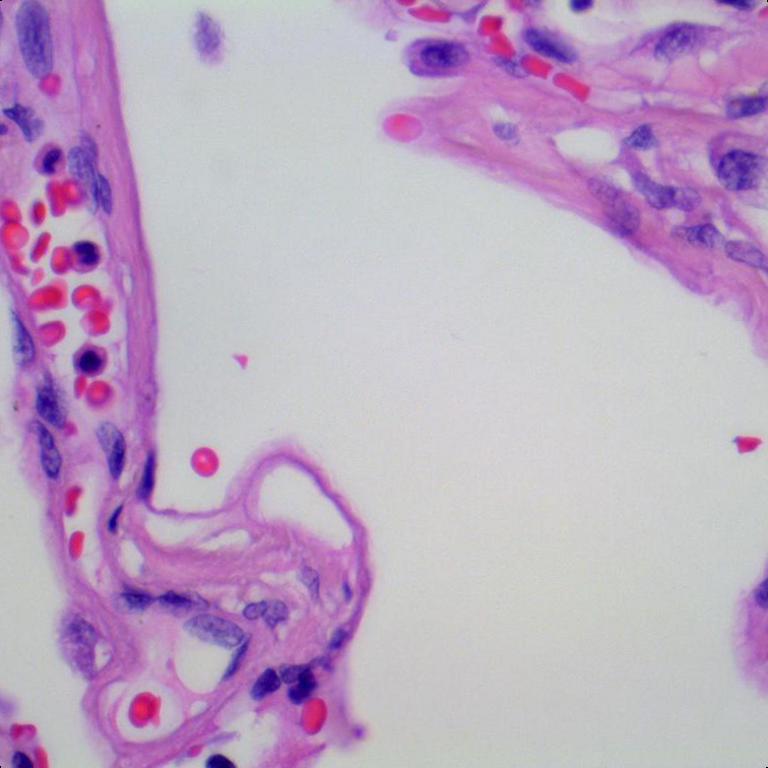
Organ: lung
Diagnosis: benign